Aerial crown-view tile of a tropical tree (Barro Colorado Island, Panama), acquired 20241014:
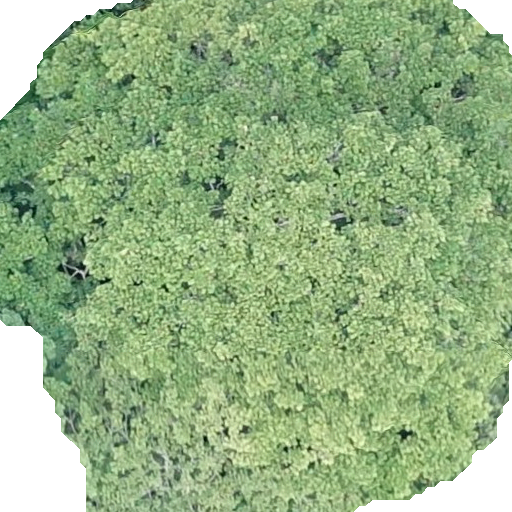
Species: Sterculia apetala
GBIF accepted scientific name: Sterculia apetala
Crown area: 422.29 m²